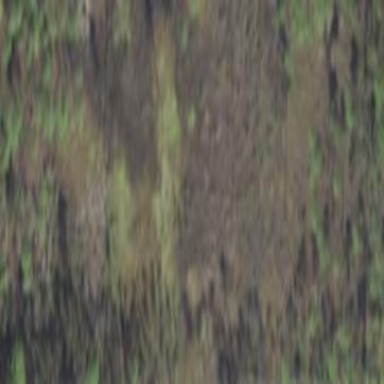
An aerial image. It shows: Wetland area characterized by wet meadow.